Question: I am trying to add a shortcut to the exectuable in the user's start menu.
There are many answer on StackOverflow that detail how to do this.
However, the all say something along the lines of 'Right click in the right-hand pane to...'
So I understand you all have an interface that looks something like:

I don't have the panel on the extredme right - entitled 'Name' containing the Primary Output.
I have gone through every menu option I can find to enable this pane, but can't find it.
Anyone know how to show this window?
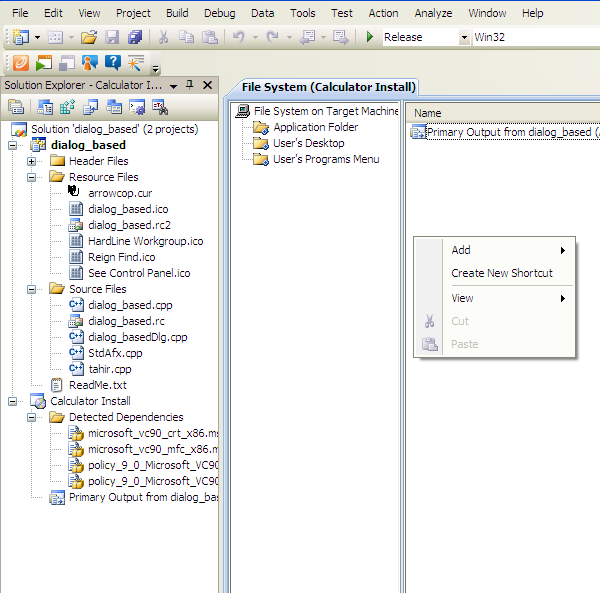
Answer: I am wondering wether or not the splitter has been dragged all of the way to the right. Try collapsing all of your side menus like the solution / property / toolbox etc.. to make sure that the File System editor is filling the entire window then look if you can see a splitter to the right. I have not found any way to delete that panel yet. You can also try right clicking on the File system Tab and tell it to float then make it go full screen to see if the splitter is visible then.